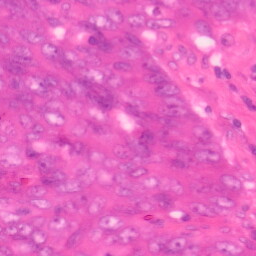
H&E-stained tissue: Colon